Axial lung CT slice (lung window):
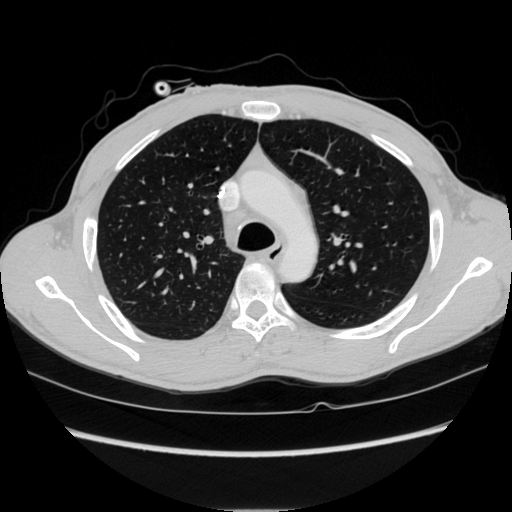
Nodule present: no